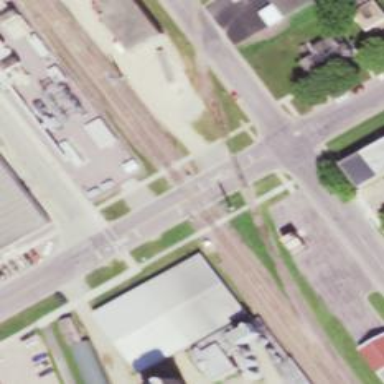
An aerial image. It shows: Crossing for the railway.